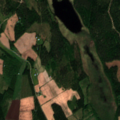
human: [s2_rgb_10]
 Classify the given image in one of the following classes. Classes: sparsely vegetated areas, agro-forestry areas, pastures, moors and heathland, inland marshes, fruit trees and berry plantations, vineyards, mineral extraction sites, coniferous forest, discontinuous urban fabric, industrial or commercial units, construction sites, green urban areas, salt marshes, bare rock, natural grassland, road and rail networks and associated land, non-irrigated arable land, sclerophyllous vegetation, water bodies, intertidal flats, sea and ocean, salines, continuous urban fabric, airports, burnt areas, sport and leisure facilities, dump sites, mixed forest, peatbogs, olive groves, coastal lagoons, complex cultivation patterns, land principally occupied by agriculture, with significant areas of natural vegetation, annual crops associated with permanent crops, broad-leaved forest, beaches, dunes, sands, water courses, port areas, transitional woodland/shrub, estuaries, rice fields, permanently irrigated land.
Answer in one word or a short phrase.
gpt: non-irrigated arable land, land principally occupied by agriculture, with significant areas of natural vegetation, coniferous forest, mixed forest, peatbogs